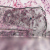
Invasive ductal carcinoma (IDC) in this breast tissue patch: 0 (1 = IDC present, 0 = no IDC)